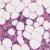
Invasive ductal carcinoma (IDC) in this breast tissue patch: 1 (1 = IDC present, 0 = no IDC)